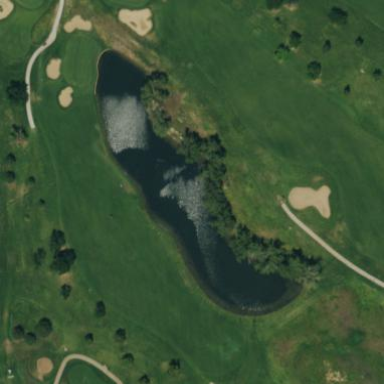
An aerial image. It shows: Water hazard on golf course. The hazard is natural water feature.